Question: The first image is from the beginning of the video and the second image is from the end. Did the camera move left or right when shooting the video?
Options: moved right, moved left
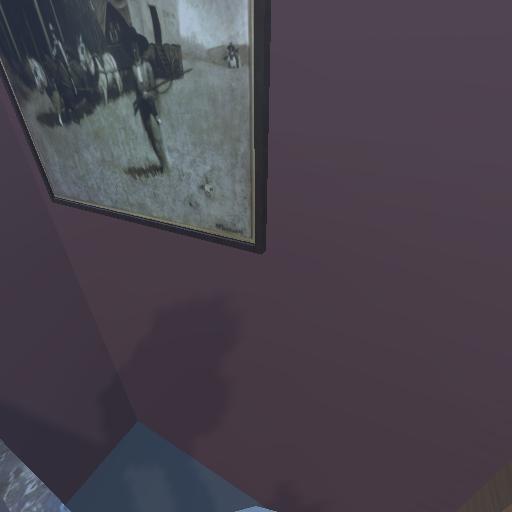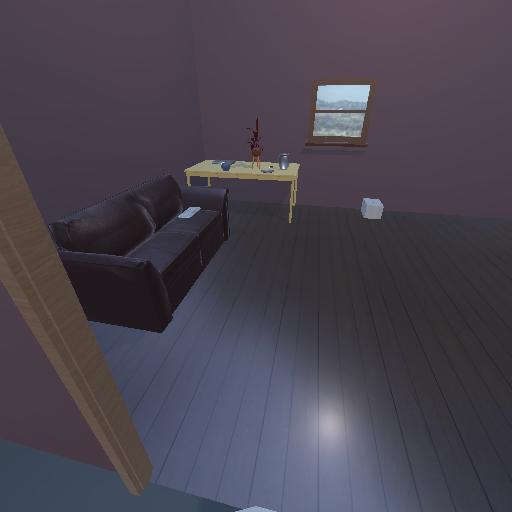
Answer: moved right